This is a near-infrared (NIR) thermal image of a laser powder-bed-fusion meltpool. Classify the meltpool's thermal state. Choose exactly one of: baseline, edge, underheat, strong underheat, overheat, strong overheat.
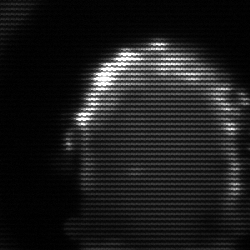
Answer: baseline